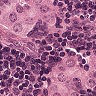
Metastatic tissue present: yes